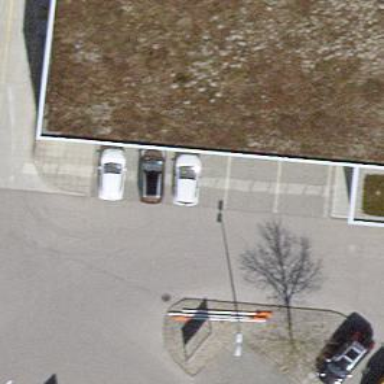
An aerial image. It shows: Charging station.